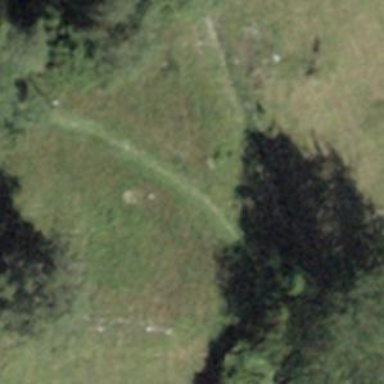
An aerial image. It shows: Path.